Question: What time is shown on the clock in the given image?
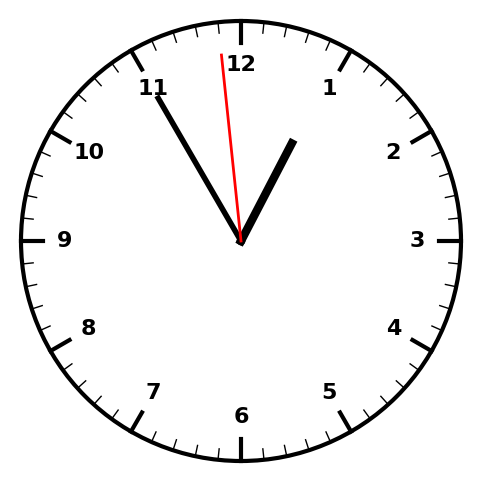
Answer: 12:54:59